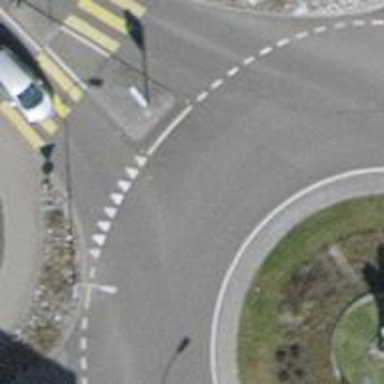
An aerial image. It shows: Road with "give way" sign.